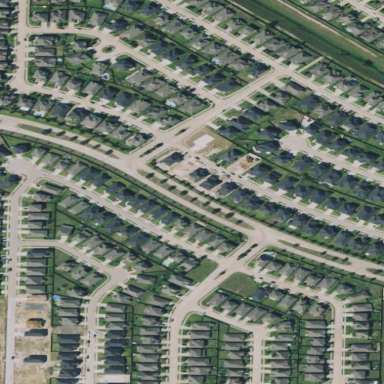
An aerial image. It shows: Single-family residential area in neighborhood setting.